Field crop: tomato
Growth stage: 1
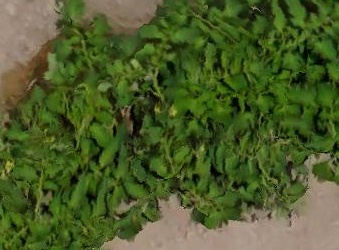
Species: tomato